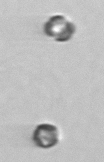
Label: Thalassiosira_sp_aff_mala